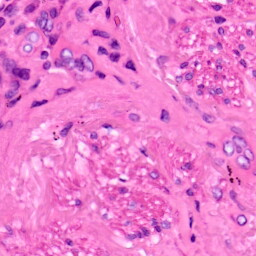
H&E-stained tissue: Lung